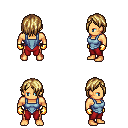
a pixel art fantasy rpg character, male body template, human, tanned skin, blue vest, red pants, blonde bangs hairstyle, gold gloves, four views (front, back, left, right), 2x2 character sprite sheet, small pixel art, hard edges, no anti-aliasing